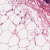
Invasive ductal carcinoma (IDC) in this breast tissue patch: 0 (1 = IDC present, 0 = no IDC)